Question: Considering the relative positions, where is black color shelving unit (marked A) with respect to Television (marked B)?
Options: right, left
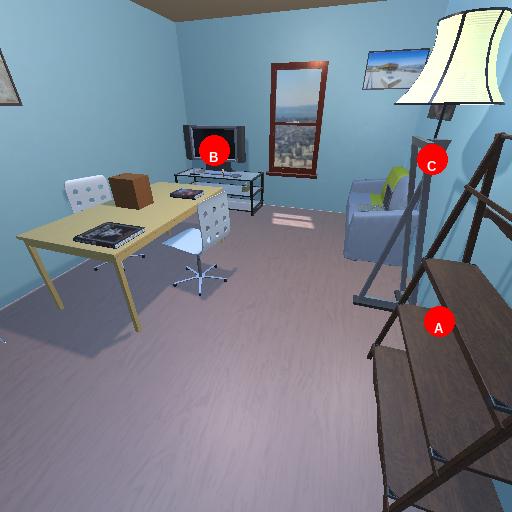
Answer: right